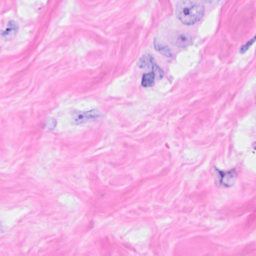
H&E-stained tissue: Breast